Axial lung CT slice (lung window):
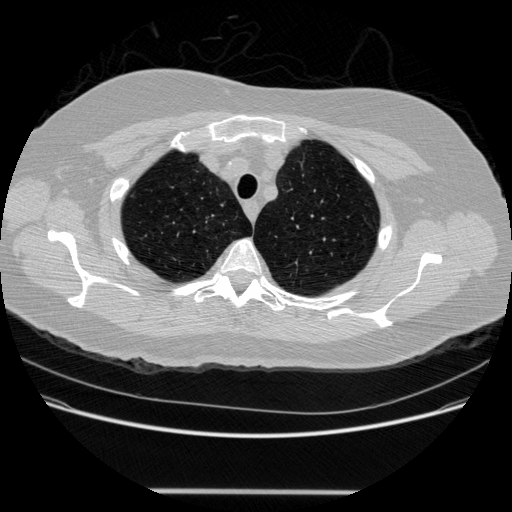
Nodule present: no